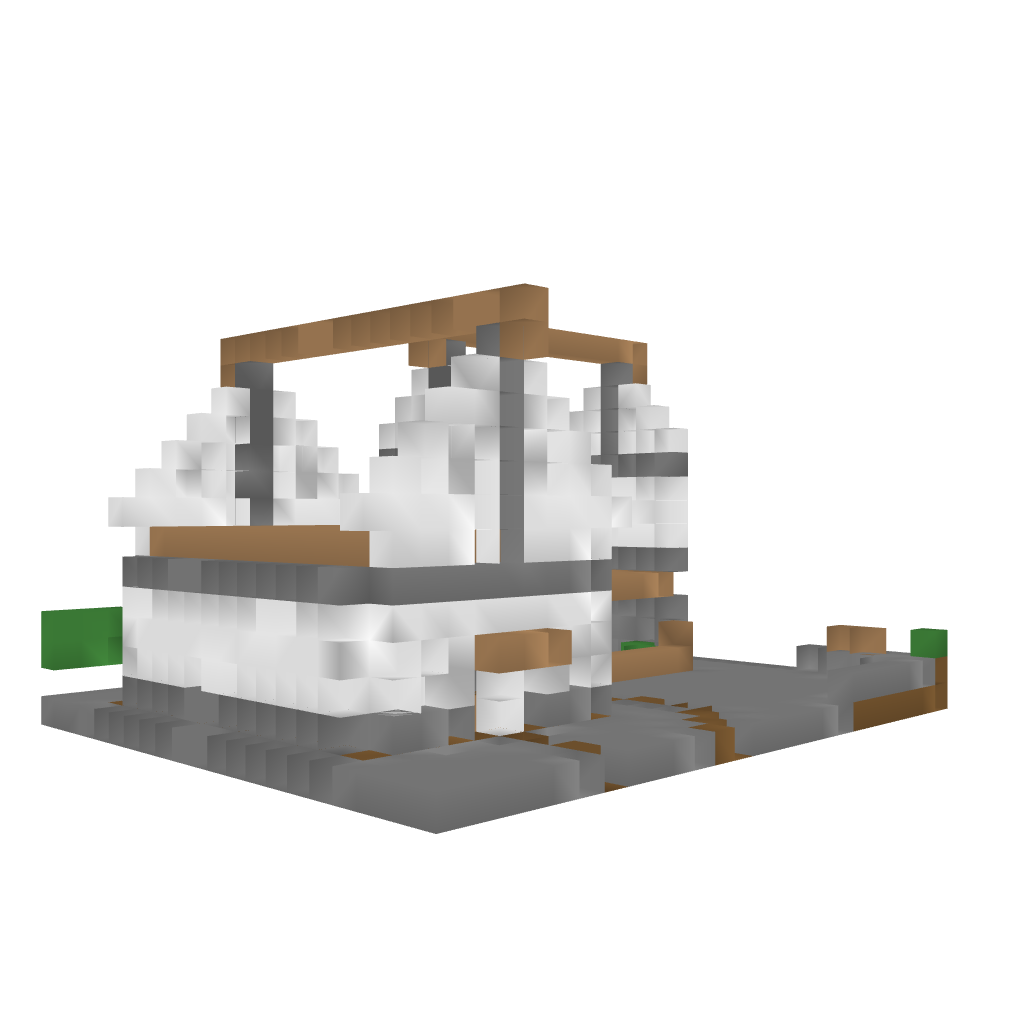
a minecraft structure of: Tudor Style House with Hayloft and Stables bad low quality